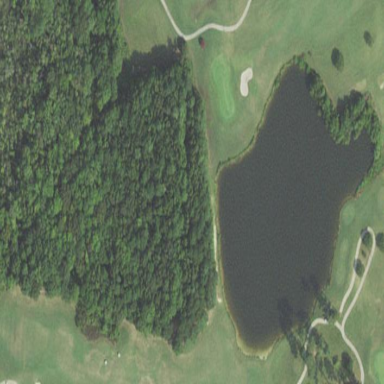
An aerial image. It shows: Picturesque lake serving as water hazard for golf course.